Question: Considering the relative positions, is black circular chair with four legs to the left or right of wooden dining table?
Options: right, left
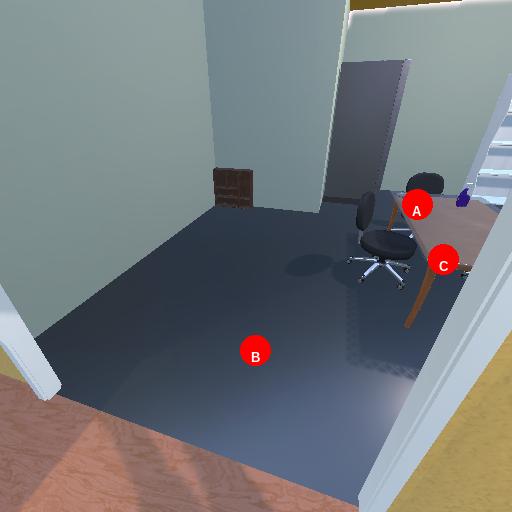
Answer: right